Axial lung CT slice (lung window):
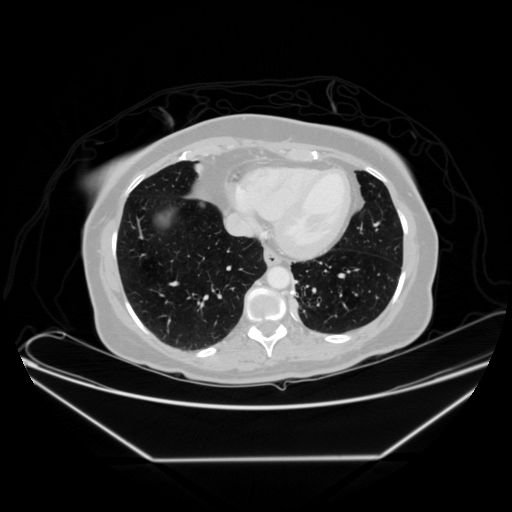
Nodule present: no